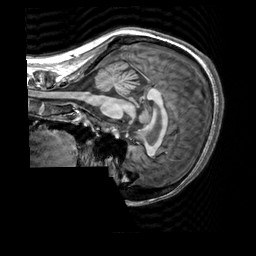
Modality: T1w
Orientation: sagittal
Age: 31
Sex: female
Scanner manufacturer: siemens
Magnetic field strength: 3 T
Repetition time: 2.3 s
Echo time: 0.00303 s